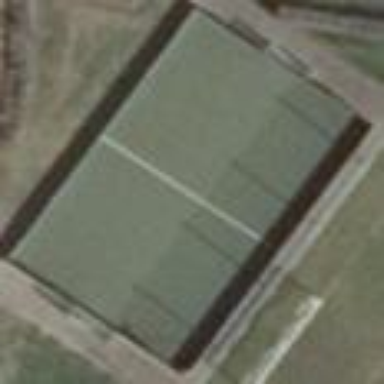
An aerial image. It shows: Soccer pitch with artificial turf for leisure sports activities.